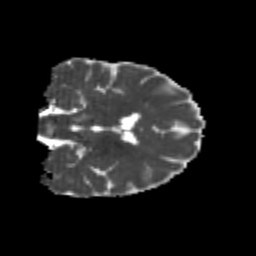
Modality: MD
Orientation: coronal
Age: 26
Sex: female
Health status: healthy
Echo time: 0.074 s